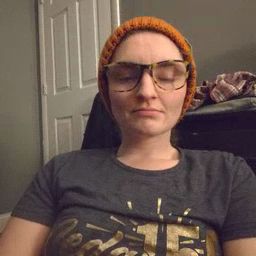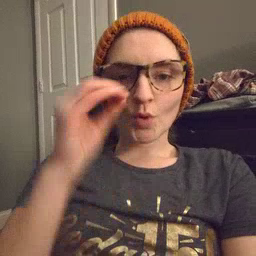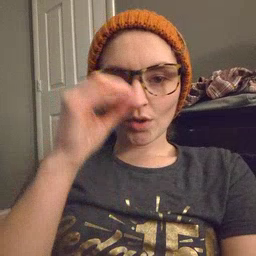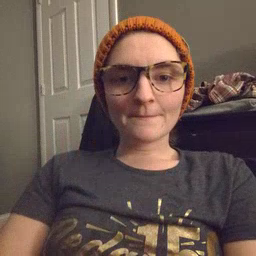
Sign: owl